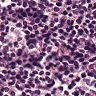
Metastatic tissue present: no